Aerial crown-view tile of a tropical tree (Barro Colorado Island, Panama), acquired 20240813:
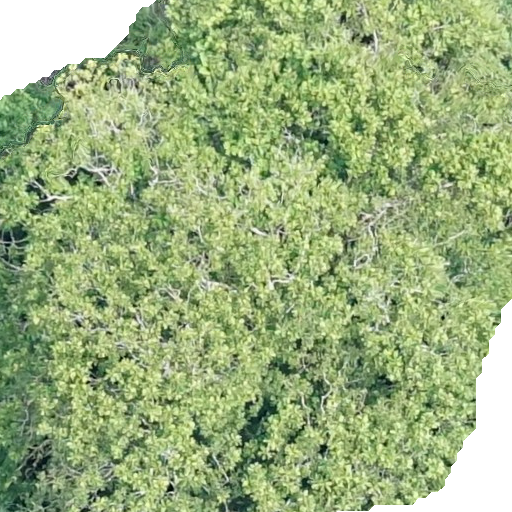
Species: Dipteryx oleifera
GBIF accepted scientific name: Dipteryx oleifera
Crown area: 464.285 m²